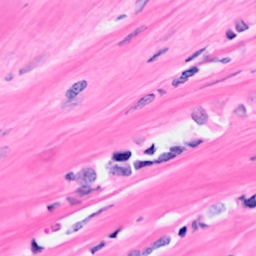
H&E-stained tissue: Breast